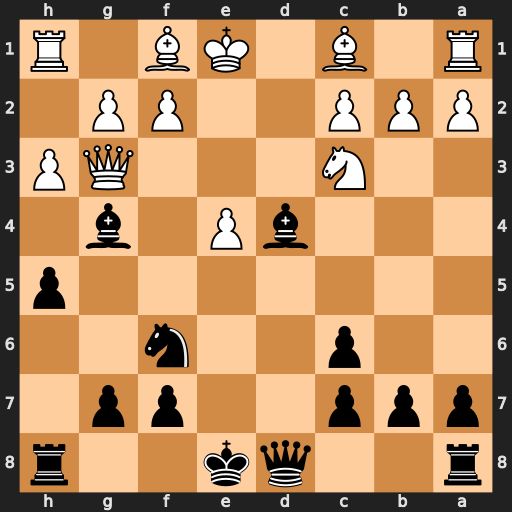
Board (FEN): r2qk2r/ppp2pp1/2p2n2/7p/3bP1b1/2N3QP/PPP2PP1/R1B1KB1R
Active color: b
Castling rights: KQkq
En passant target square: -
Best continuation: Bxc3+ Qxc3 Qd1#